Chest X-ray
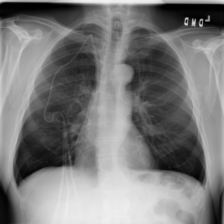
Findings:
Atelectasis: negative
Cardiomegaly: negative
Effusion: negative
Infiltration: negative
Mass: negative
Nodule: negative
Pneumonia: negative
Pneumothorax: negative
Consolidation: negative
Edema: negative
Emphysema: negative
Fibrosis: negative
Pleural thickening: negative
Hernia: negative